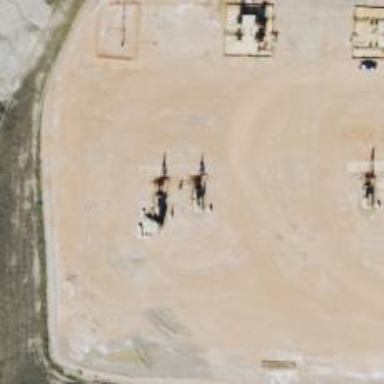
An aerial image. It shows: Petroleum well.